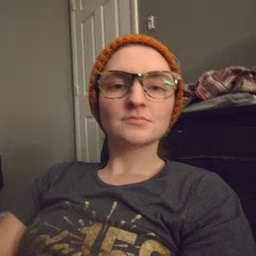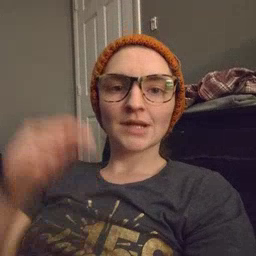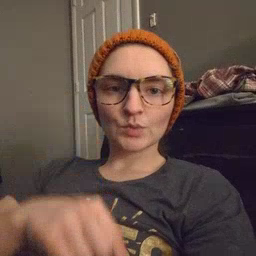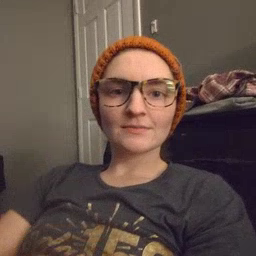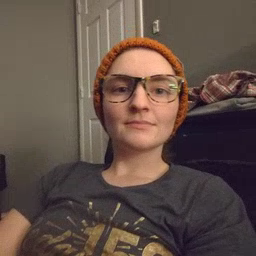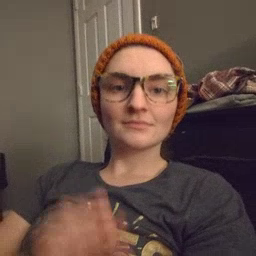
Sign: down